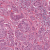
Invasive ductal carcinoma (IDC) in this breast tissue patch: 1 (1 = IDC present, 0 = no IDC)